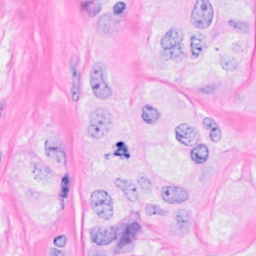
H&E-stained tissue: Breast